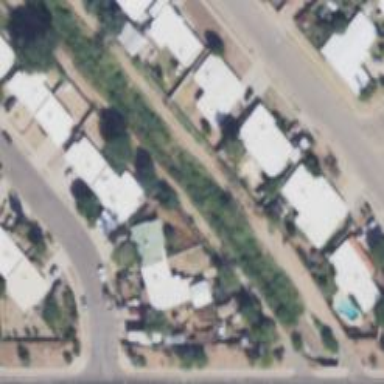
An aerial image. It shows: Alley classified as service road.